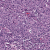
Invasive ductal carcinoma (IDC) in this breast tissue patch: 1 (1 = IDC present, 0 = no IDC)